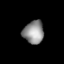
Tissue: lung
Cell type: Endothelial cells
Senescence score: 0.5985
Nuclear area (px): 461
Mean DAPI intensity: 143.707